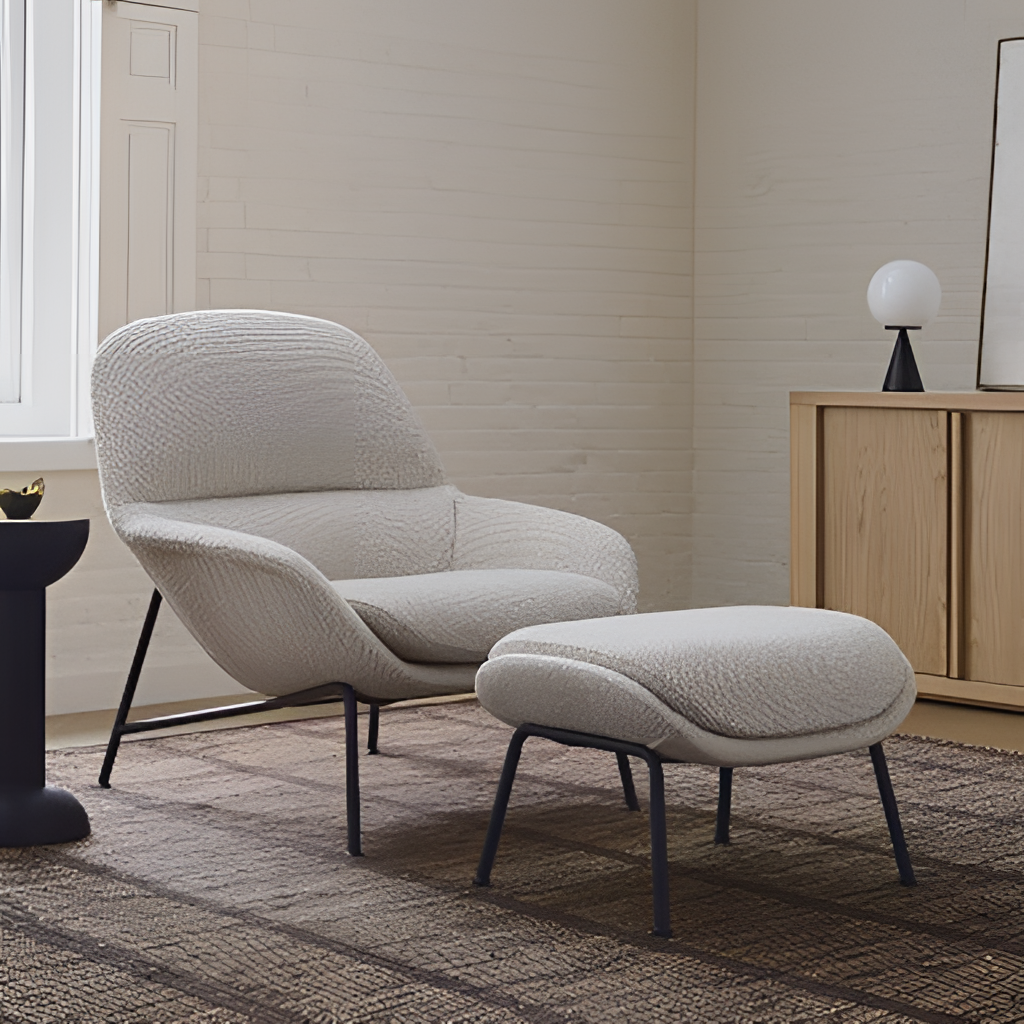
living room, fabric chair and ottoman, carpet flooring, with abstract pattern, contemporary, beige paint wallpaper, with solid pattern